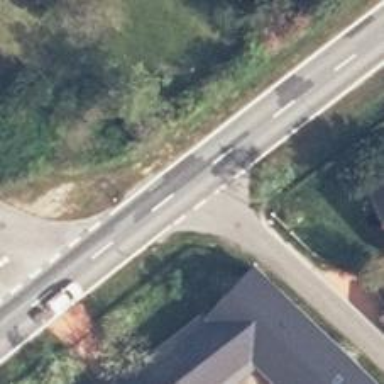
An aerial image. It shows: Secondary road with asphalt surface.